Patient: sex M, age 63
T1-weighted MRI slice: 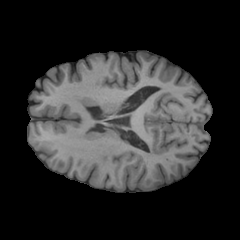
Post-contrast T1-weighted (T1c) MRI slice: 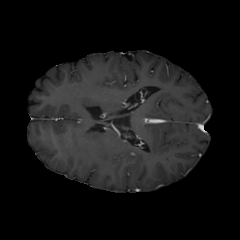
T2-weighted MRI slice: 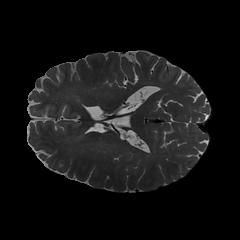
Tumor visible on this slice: no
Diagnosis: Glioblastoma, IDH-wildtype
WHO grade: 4